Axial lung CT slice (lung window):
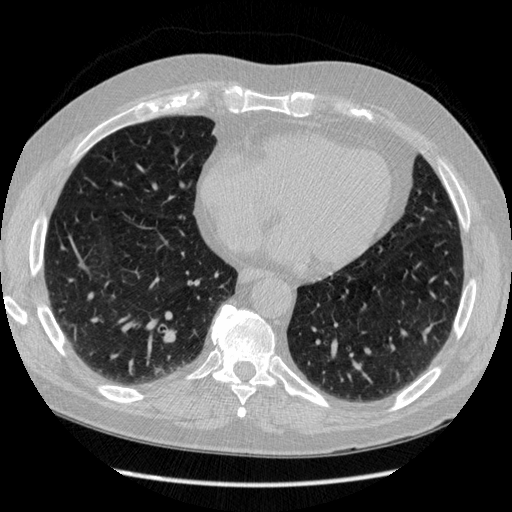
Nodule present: no